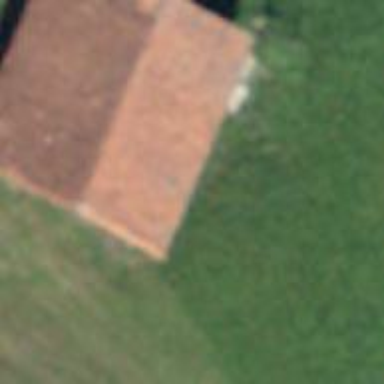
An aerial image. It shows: Rural barn.